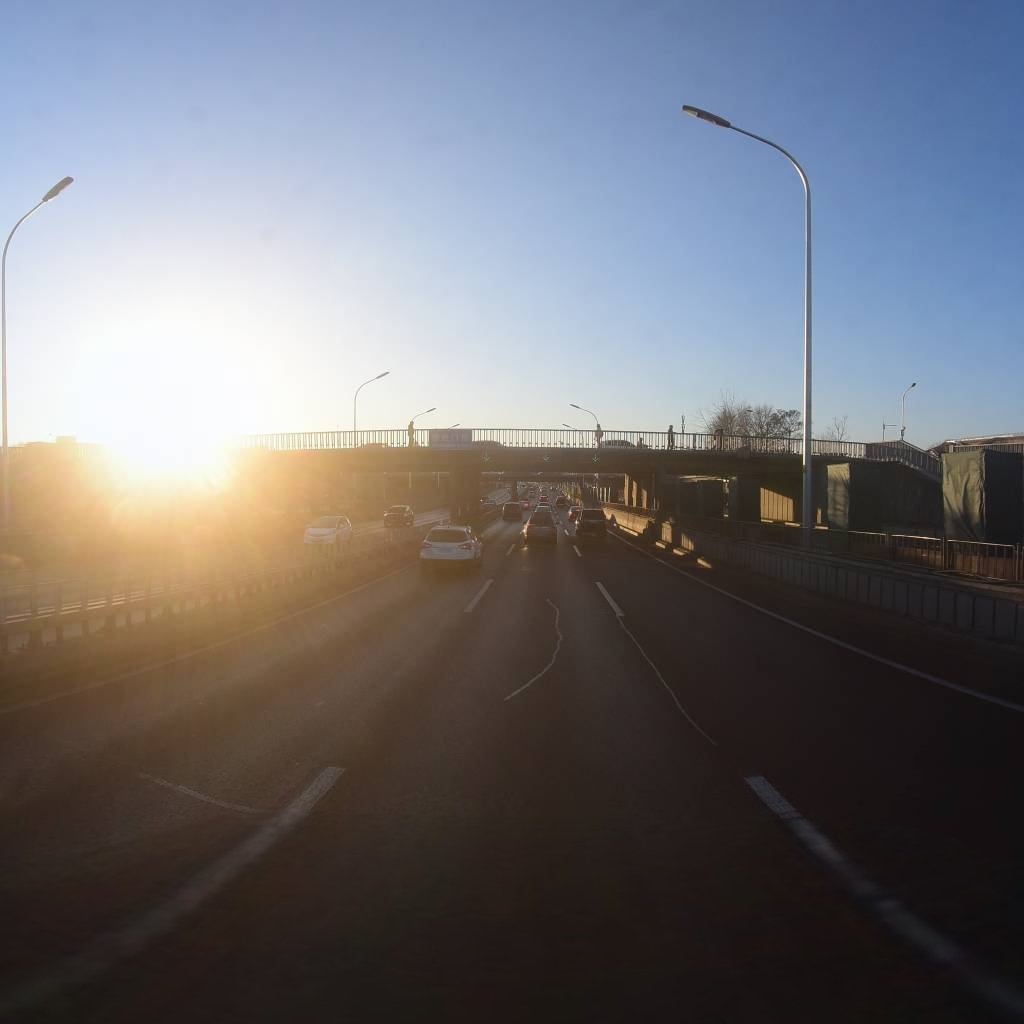
Region: Xicheng
Road damage annotations: longitudinal patch, longitudinal patch, transverse patch